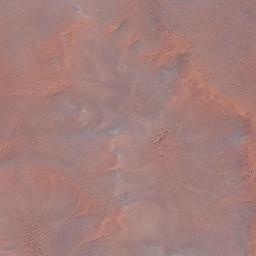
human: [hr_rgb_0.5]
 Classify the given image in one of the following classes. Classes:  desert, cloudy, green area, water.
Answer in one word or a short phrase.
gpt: desert